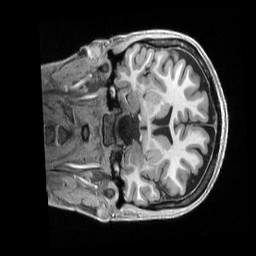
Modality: T1w
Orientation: coronal
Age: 22
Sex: female
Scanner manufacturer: siemens
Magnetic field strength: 3 T
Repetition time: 2.5 s
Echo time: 0.00296 s